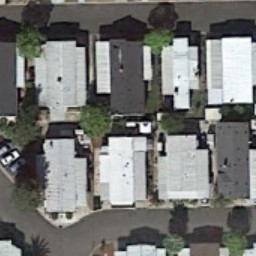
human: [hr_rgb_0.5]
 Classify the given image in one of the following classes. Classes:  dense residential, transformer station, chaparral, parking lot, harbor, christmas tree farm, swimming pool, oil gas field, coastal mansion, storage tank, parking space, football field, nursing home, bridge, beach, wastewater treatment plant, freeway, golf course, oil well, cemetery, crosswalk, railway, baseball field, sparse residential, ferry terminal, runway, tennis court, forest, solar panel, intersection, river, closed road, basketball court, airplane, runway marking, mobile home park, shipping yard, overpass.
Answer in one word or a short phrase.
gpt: mobile home park